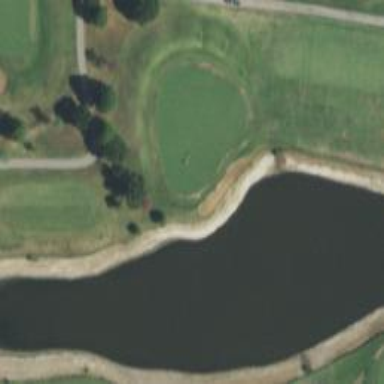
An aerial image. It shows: Scenic view of water hazard on golf course. The natural water feature adds beauty to the landscape.